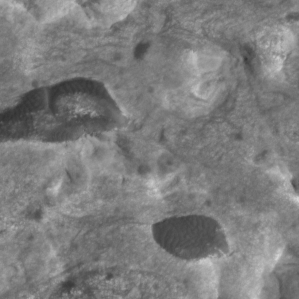
Label: non_frost